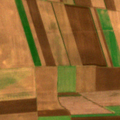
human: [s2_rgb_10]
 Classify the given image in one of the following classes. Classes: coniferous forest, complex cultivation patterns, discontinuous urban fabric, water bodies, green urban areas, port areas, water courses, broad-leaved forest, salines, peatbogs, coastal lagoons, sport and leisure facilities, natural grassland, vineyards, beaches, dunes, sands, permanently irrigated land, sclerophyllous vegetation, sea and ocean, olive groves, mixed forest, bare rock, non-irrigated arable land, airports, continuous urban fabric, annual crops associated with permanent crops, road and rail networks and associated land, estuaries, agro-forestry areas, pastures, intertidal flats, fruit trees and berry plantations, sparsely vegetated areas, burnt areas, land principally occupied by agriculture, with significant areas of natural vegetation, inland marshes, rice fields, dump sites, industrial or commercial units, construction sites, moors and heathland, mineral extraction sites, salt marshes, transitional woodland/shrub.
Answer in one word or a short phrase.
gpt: non-irrigated arable land